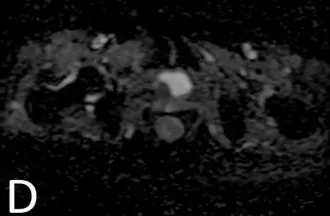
Imaging results of four patients. (D, E) Prostate and bladder MRI of case 4. Reduced ADC value tumor recurrence was considered.
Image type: radiology (mri)